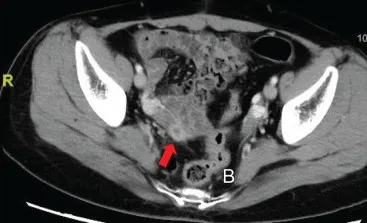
Computed tomography (CT) scan of patient with YST originating from the broad ligament. A 2-cm mass at the right pelvis.
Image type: radiology (ct)